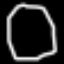
Label: octagon